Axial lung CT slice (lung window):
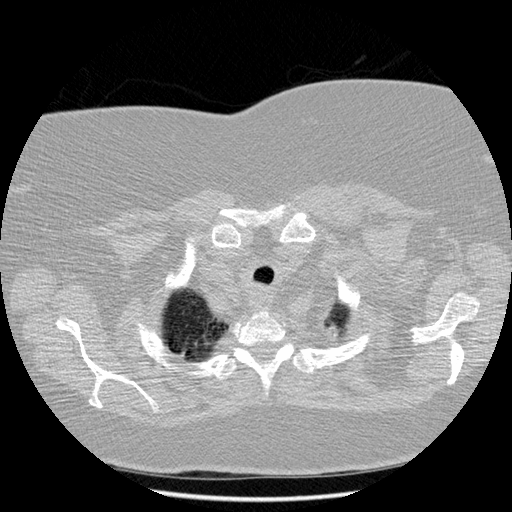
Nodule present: no